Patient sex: F
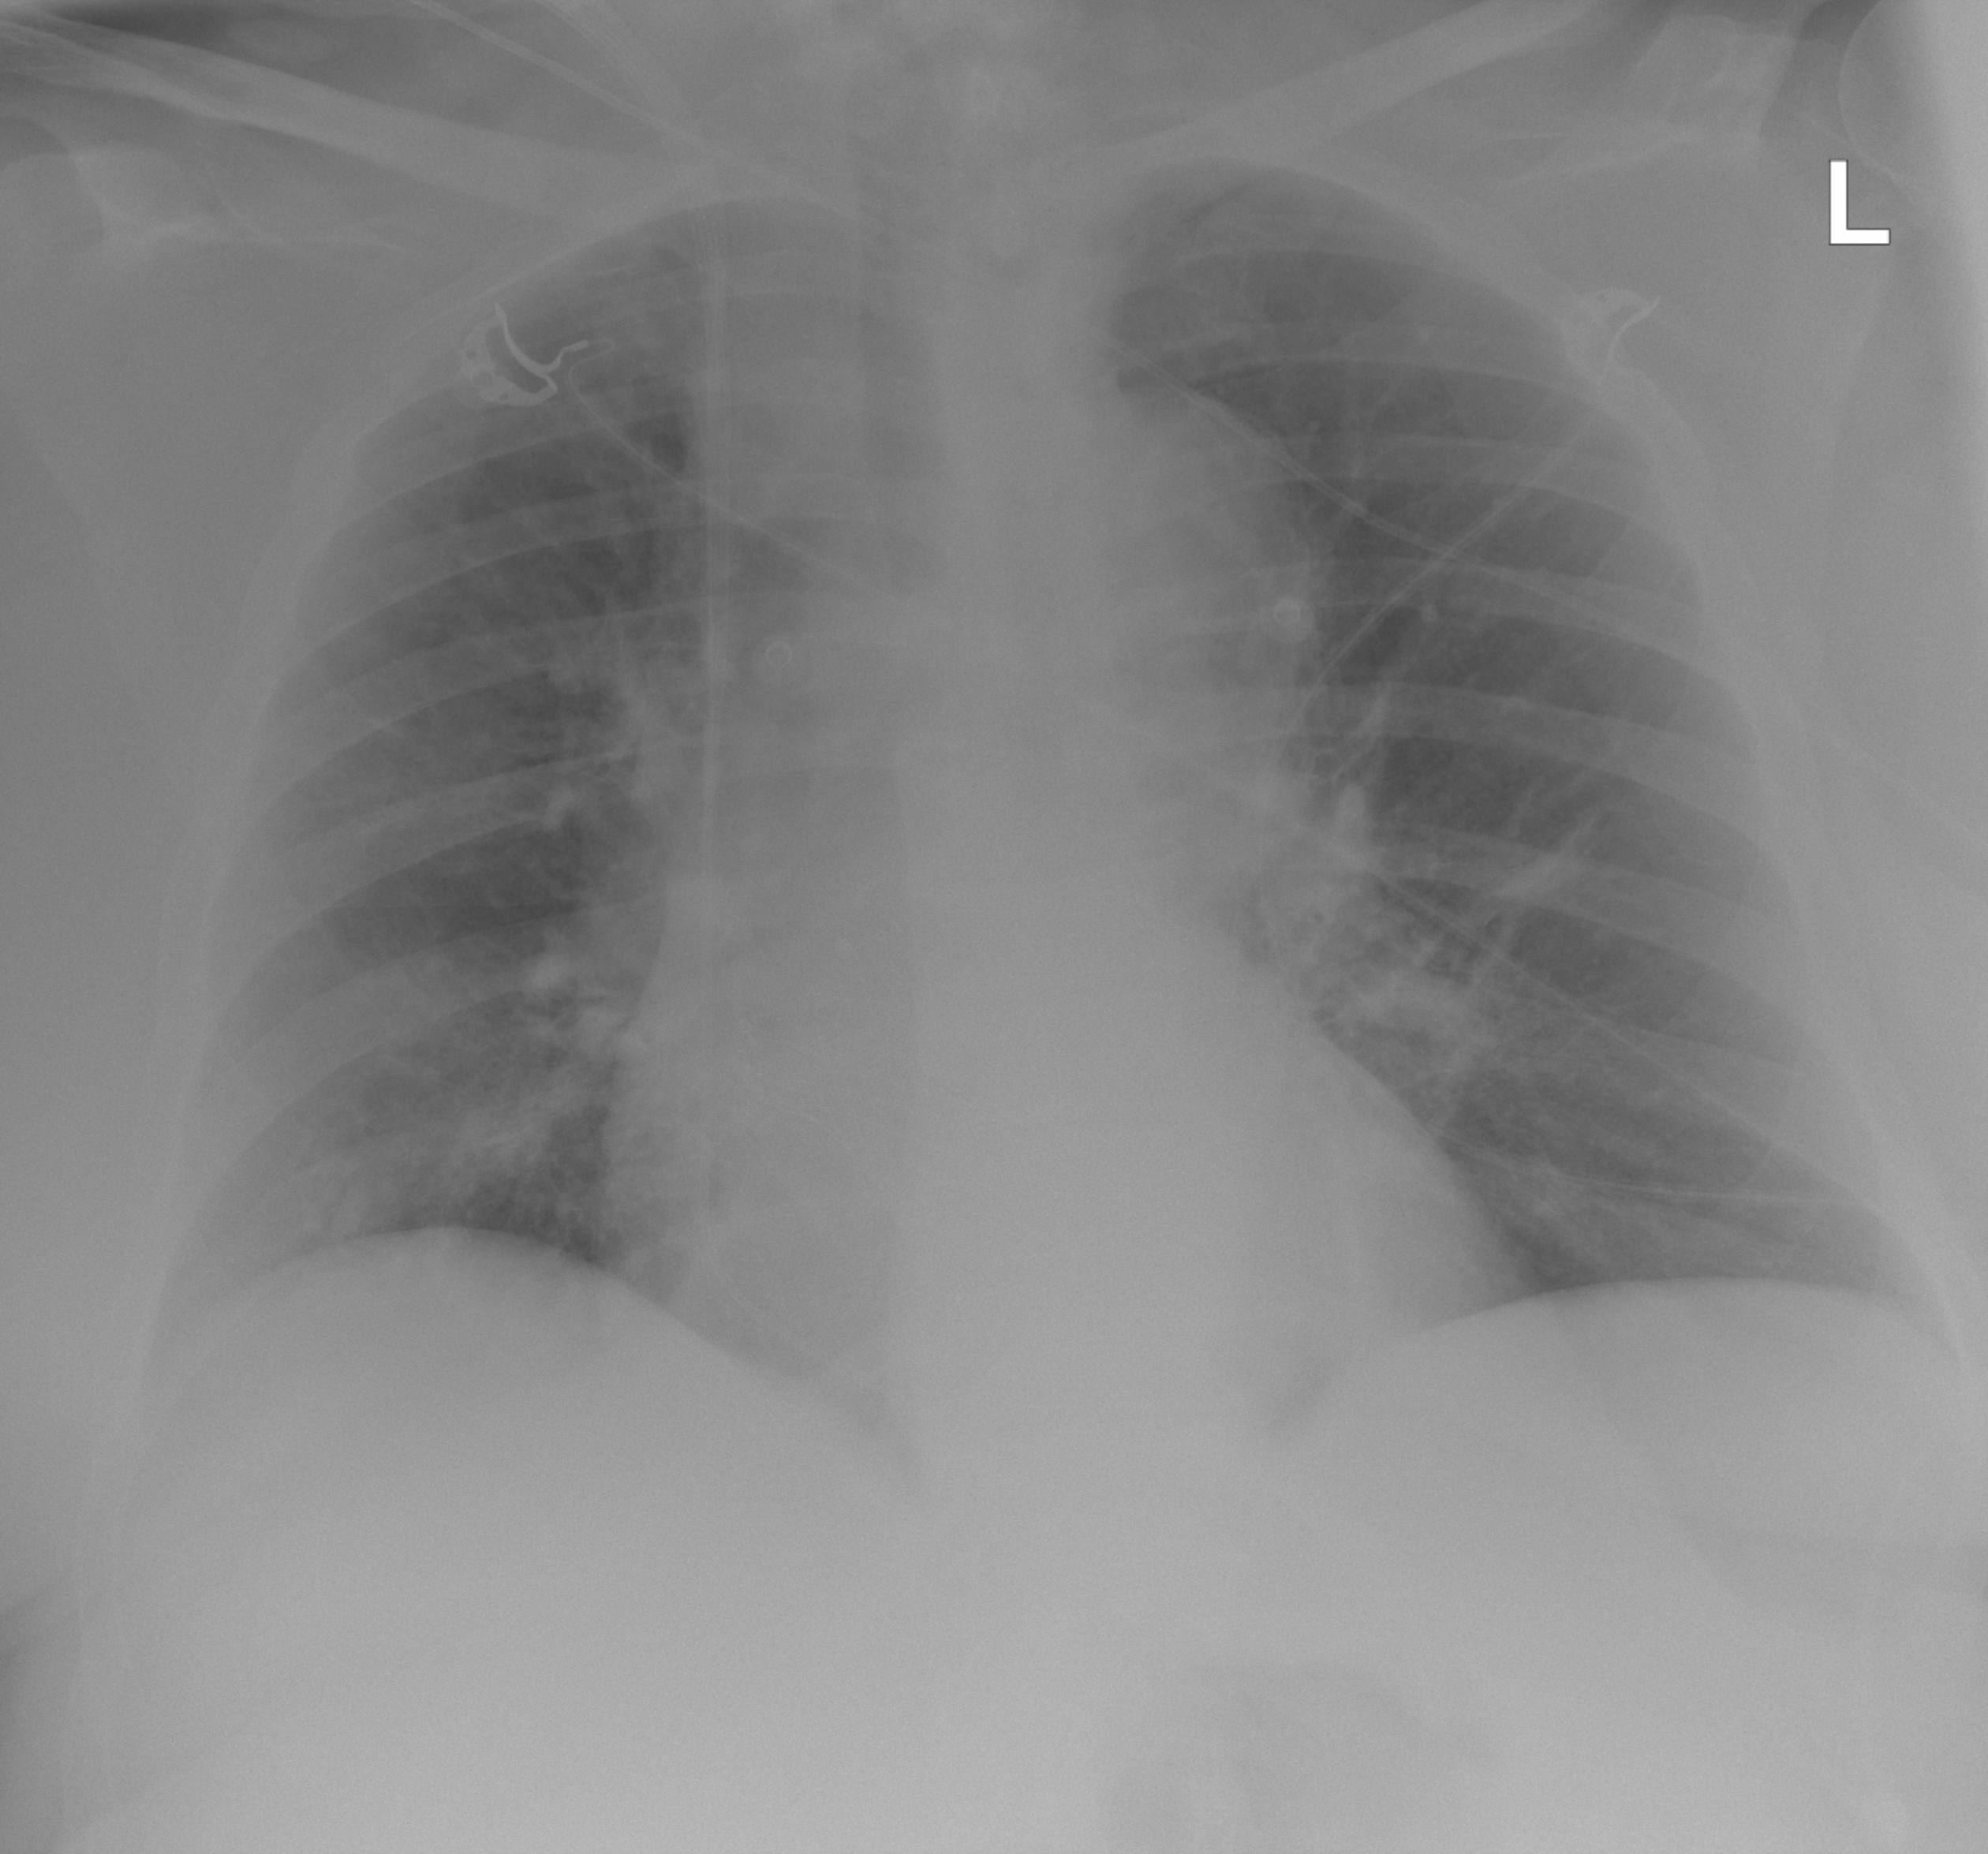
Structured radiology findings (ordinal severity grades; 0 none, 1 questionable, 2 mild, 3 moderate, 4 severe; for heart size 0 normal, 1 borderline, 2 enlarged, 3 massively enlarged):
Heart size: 2
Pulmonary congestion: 0
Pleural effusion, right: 0
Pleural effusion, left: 0
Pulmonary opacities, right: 0
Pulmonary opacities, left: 0
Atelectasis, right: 2
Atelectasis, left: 2